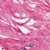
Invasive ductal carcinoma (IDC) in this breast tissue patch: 0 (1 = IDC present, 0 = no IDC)